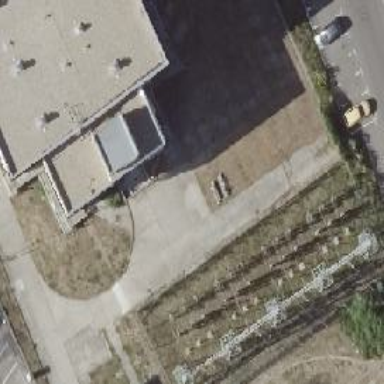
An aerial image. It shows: Minor distribution power substation.